Interaction volume radius: 5 \u00c5
Interaction volume height: 25 \u00c5
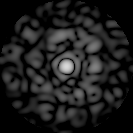
Disorder parameter: 0.8699